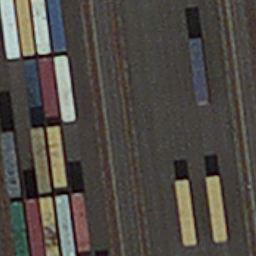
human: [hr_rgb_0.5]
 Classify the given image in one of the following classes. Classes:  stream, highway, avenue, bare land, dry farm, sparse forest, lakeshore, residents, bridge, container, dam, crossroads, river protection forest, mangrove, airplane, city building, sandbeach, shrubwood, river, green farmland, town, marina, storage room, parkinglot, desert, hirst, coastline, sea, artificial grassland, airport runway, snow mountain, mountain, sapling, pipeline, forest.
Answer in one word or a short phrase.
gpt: container